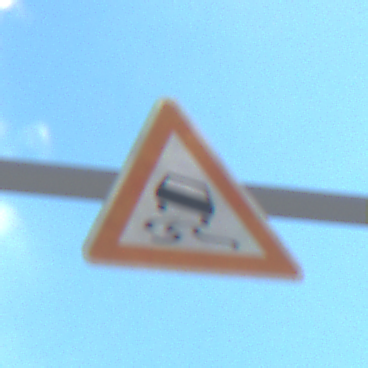
Verkehrszeichen: SchleuderOderRutschgefahr
Umgebung: Outdoor, Nature
Tageszeit: Midday
Wetter: PartlyCloudy
Licht: Natural
Jahreszeit: Autumn
Kontrast: HighContrast